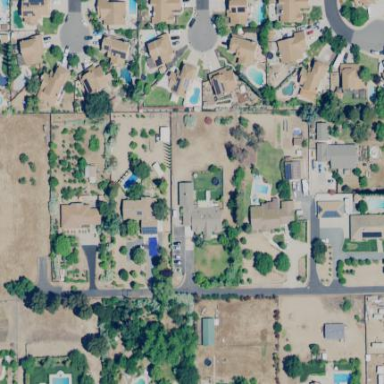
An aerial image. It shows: This residential area consists of single-family homes.